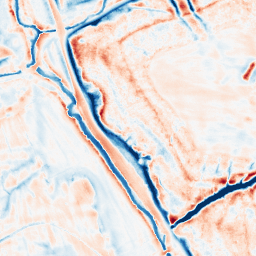
Category: edge_preserving
Decomposition family: bilateral
Decomposition parameters: d: 21
sigma_color: 75
sigma_space: 25
Upsampling method: cubic_catmull_rom
Upsampling parameters: scale: 2
Upsampling scale: 2